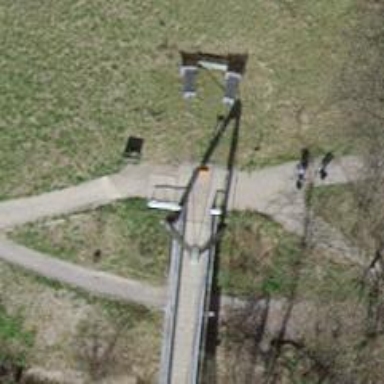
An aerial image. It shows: Bridge with pipeline running across it.